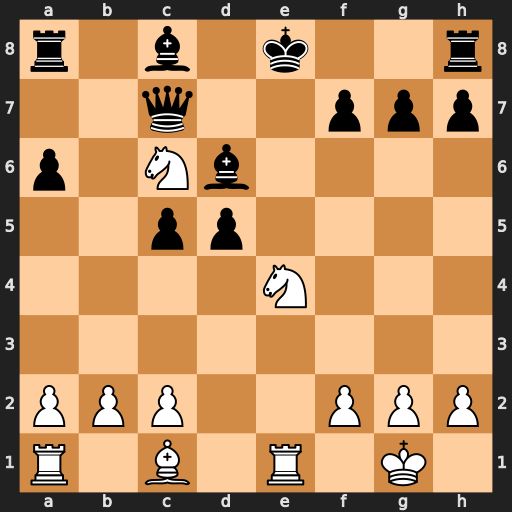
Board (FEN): r1b1k2r/2q2ppp/p1Nb4/2pp4/4N3/8/PPP2PPP/R1B1R1K1
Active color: w
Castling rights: kq
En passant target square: -
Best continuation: Nf6+ Kf8 Re8#